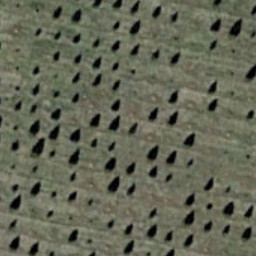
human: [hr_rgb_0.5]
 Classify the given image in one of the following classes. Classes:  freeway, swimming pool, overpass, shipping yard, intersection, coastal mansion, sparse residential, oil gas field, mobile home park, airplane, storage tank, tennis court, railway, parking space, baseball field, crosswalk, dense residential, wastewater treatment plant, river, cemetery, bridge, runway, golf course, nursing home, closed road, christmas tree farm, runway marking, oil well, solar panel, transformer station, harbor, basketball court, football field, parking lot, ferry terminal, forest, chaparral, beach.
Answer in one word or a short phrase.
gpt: christmas tree farm